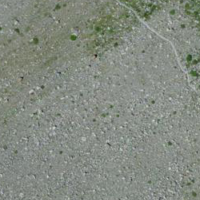
EUNIS habitat code: 48
Species observed at this site:
Ranunculus glacialis
Geum montanum